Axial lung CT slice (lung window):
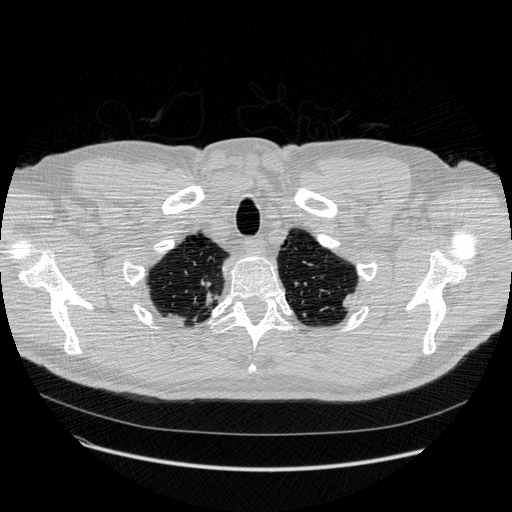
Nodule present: no